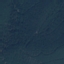
Label: Forest